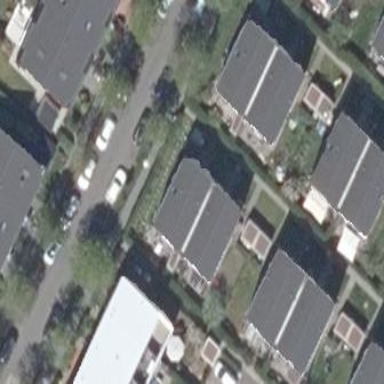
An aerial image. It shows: Semidetached house with gabled roof.